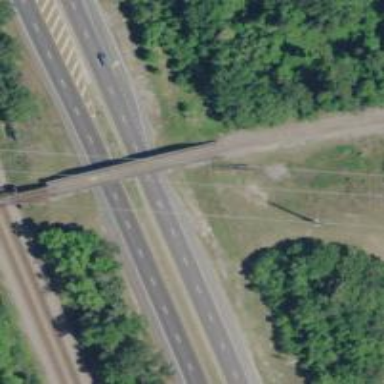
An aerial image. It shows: Bridge over railway line.